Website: bh-photo
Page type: address-validator
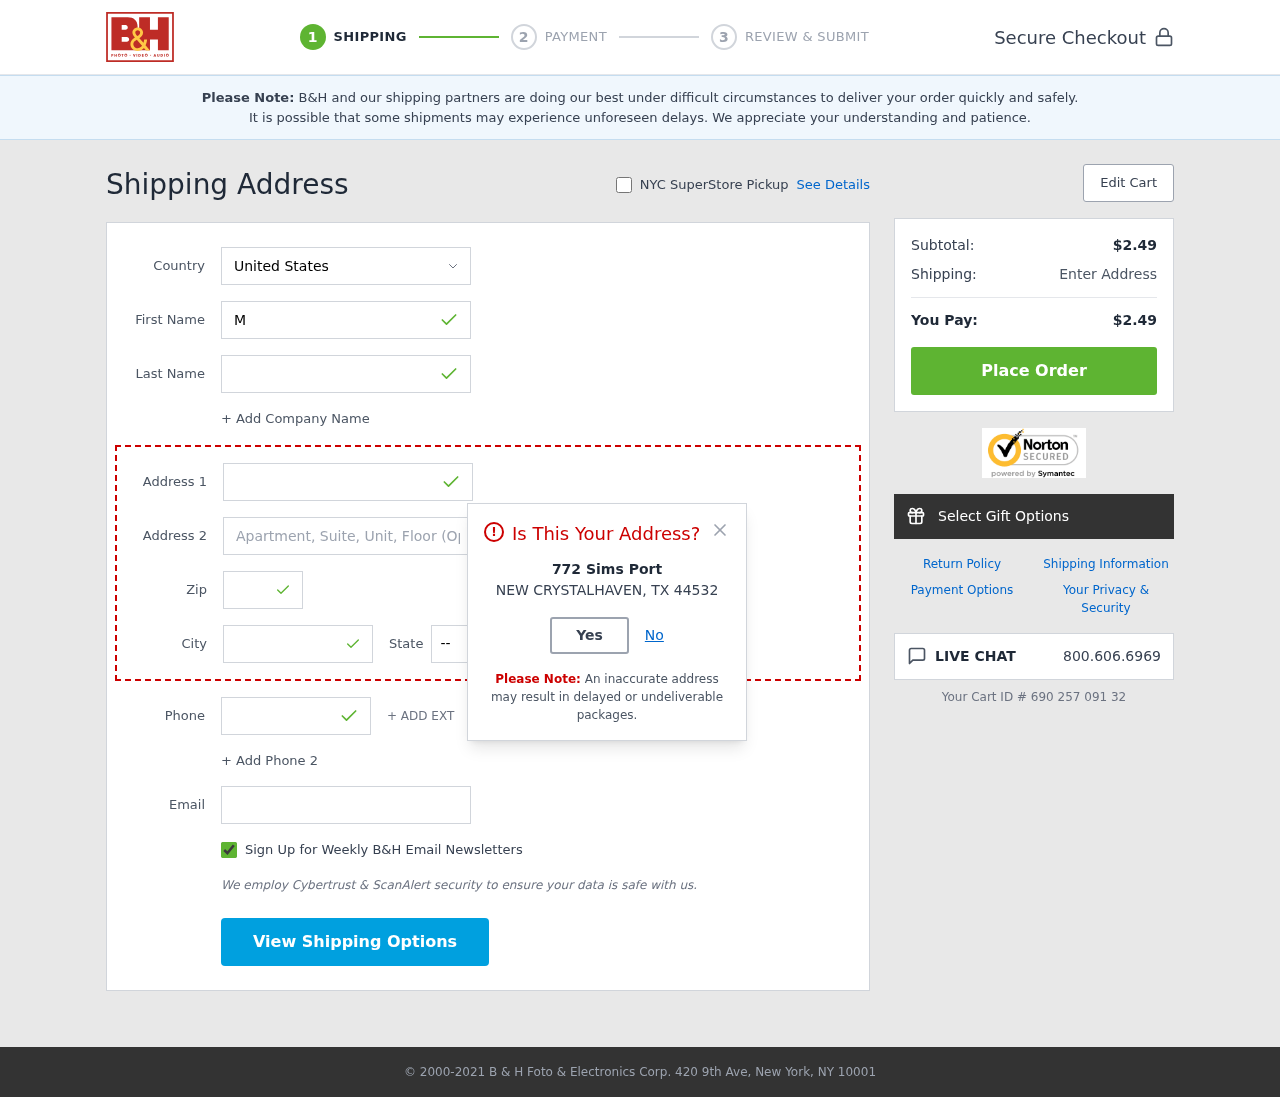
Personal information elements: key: PII_CITY
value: New Crystalhaven
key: PII_COUNTRY
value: United States
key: PII_EMAIL
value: matthewcoleman@yahoo.com
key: PII_FIRSTNAME
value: Matthew
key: PII_LASTNAME
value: Coleman
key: PII_PHONE
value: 5137653746
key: PII_POSTCODE
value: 44532
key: PII_STATE_ABBR
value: TX
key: PII_STREET
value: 772 Sims Port
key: PII_CITY_MODAL
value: NEW CRYSTALHAVEN
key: PII_POSTCODE_FULL
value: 44532
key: PII_POSTCODE_NUMERIC
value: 44532
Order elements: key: ORDER_SUBTOTAL
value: $2.49
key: ORDER_TOTAL
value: $2.49
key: ORDER_ID
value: Your Cart ID # 690 257 091 32